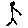
Label: bird